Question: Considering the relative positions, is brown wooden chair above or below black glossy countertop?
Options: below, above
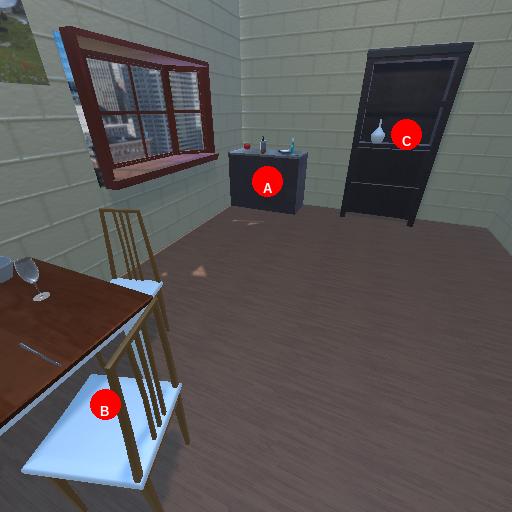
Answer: below